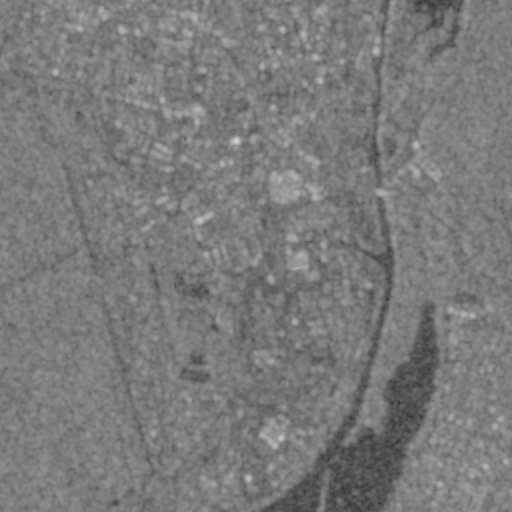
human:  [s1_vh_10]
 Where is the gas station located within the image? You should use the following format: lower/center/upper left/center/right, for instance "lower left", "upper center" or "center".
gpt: The gas station is located in the lower center of the image.
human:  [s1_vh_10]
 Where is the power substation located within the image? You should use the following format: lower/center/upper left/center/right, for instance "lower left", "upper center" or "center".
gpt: The power substation is located in the upper right of the image.
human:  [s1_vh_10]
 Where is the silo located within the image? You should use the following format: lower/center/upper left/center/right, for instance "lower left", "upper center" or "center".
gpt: The silo is located in the upper center of the image.
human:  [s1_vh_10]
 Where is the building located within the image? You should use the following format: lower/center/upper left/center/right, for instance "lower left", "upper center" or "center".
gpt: There is no building in the image.

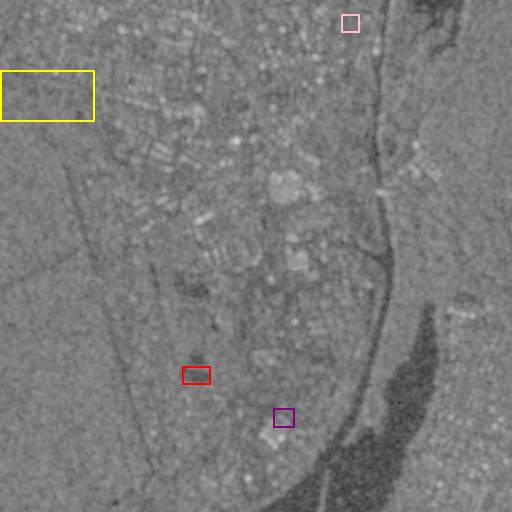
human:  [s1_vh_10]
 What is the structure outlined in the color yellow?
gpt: The structure outlined in yellow is a park.
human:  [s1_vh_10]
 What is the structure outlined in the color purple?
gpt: The structure outlined in purple is a parking lot.
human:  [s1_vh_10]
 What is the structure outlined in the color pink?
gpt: The structure outlined in pink is a power substation.
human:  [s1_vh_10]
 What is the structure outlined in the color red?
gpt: The structure outlined in red is a track.
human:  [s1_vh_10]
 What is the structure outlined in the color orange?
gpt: There is no orange outline.